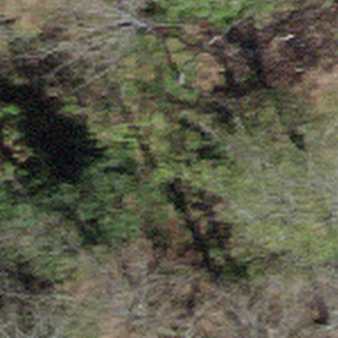
Label: other